Question: I am trying to add a many to many relationship between two of my entities. I need a junction table with an additional field, I'm aware that means EF cannot do this automatically and that I need to create an Entity for my junction table.
I have the following models
'''
public class Supplier
{
public int Id { get; set;}
public virtual ICollection<SupplierUsers> UserPermissions { get; set; }
}
'''
And
'''
public class User
{
public string Id { get; set;}
public virtual ICollection<SupplierUsers> UserPermissions { get; set; }
}
'''
I need for a user to have a permission stored in the junction table. So I have created the following entity
'''
public class SupplierUsers
{
public string UserId { get; set; }
public int SupplierId { get; set; }
public SupplierUserPermission Permission { get; set; }
public virtual Supplier Supplier { get; set; }
public virtual User User { get; set; }
}
'''
In my 'OnModelCreating' I've also added the following (this is probably where I'm going wrong)
'''
modelBuilder.Entity<SupplierUsers>()
.HasKey(x => new { x.UserId, x.SupplierId });
'''
This works to an extent, I can successfully add a user/supplier/permission to this table.
I cannot add the same user / supplier multiple times to this table (probably due to the PK?).
How can I alter my code so that I can add the same user or supplier multiple times in this table?
Here's what the table structure looks like at the moment:

Thank you.
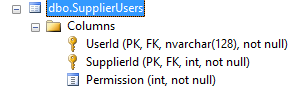
Answer: If i understand you correctly you want to add multiple equal pairs of UserId and SupplierId to SupplierUsers, right?
Add a SupplierUsersId field to your SupplierUsers entity and make it primary key.
'''
public class SupplierUsers
{
public int SupplierUsersId { get;set; }
public string UserId { get; set; }
public int SupplierId { get; set; }
public SupplierUserPermission Permission { get; set; }
public virtual Supplier Supplier { get; set; }
public virtual User User { get; set; }
}
'''
Remove the configuration from OnModelCreating()